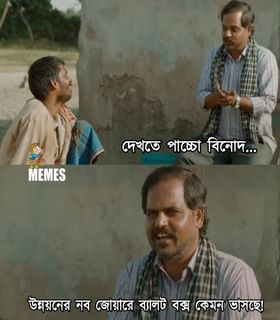
Text: দেখতে পাচ্চো বিনোদ উন্নয়নের নব জোয়ারে ব্যালট কেমন ভাসছে
Label: Hate
Hate category: Political
Targeted group: Organization